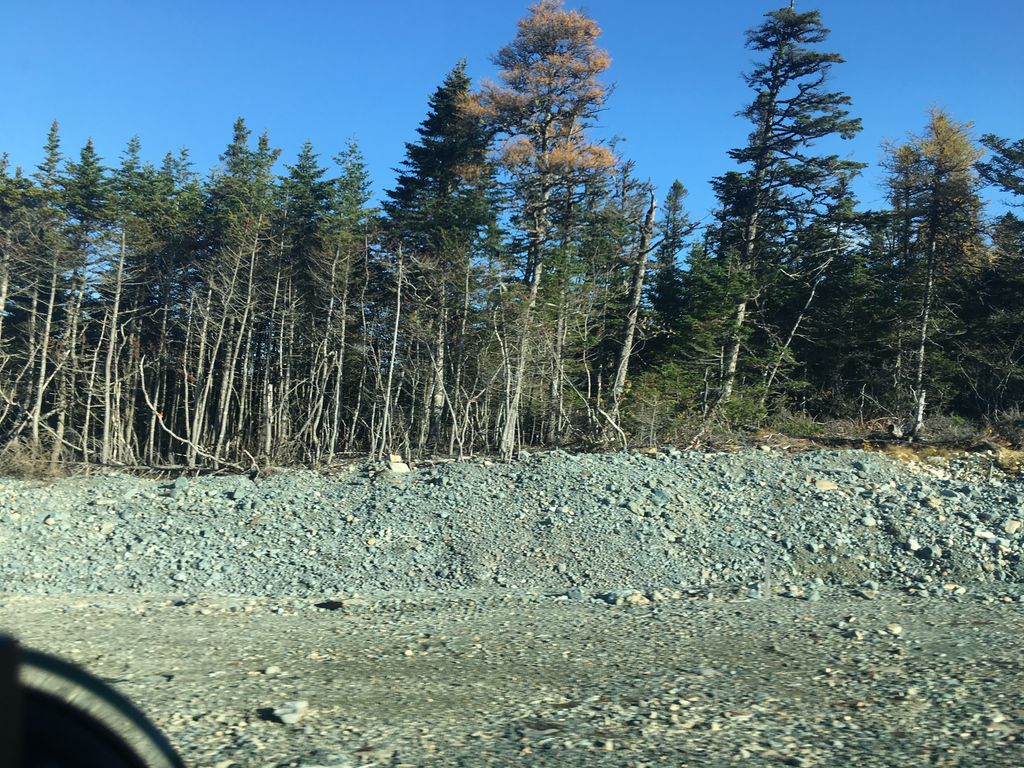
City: st_johns